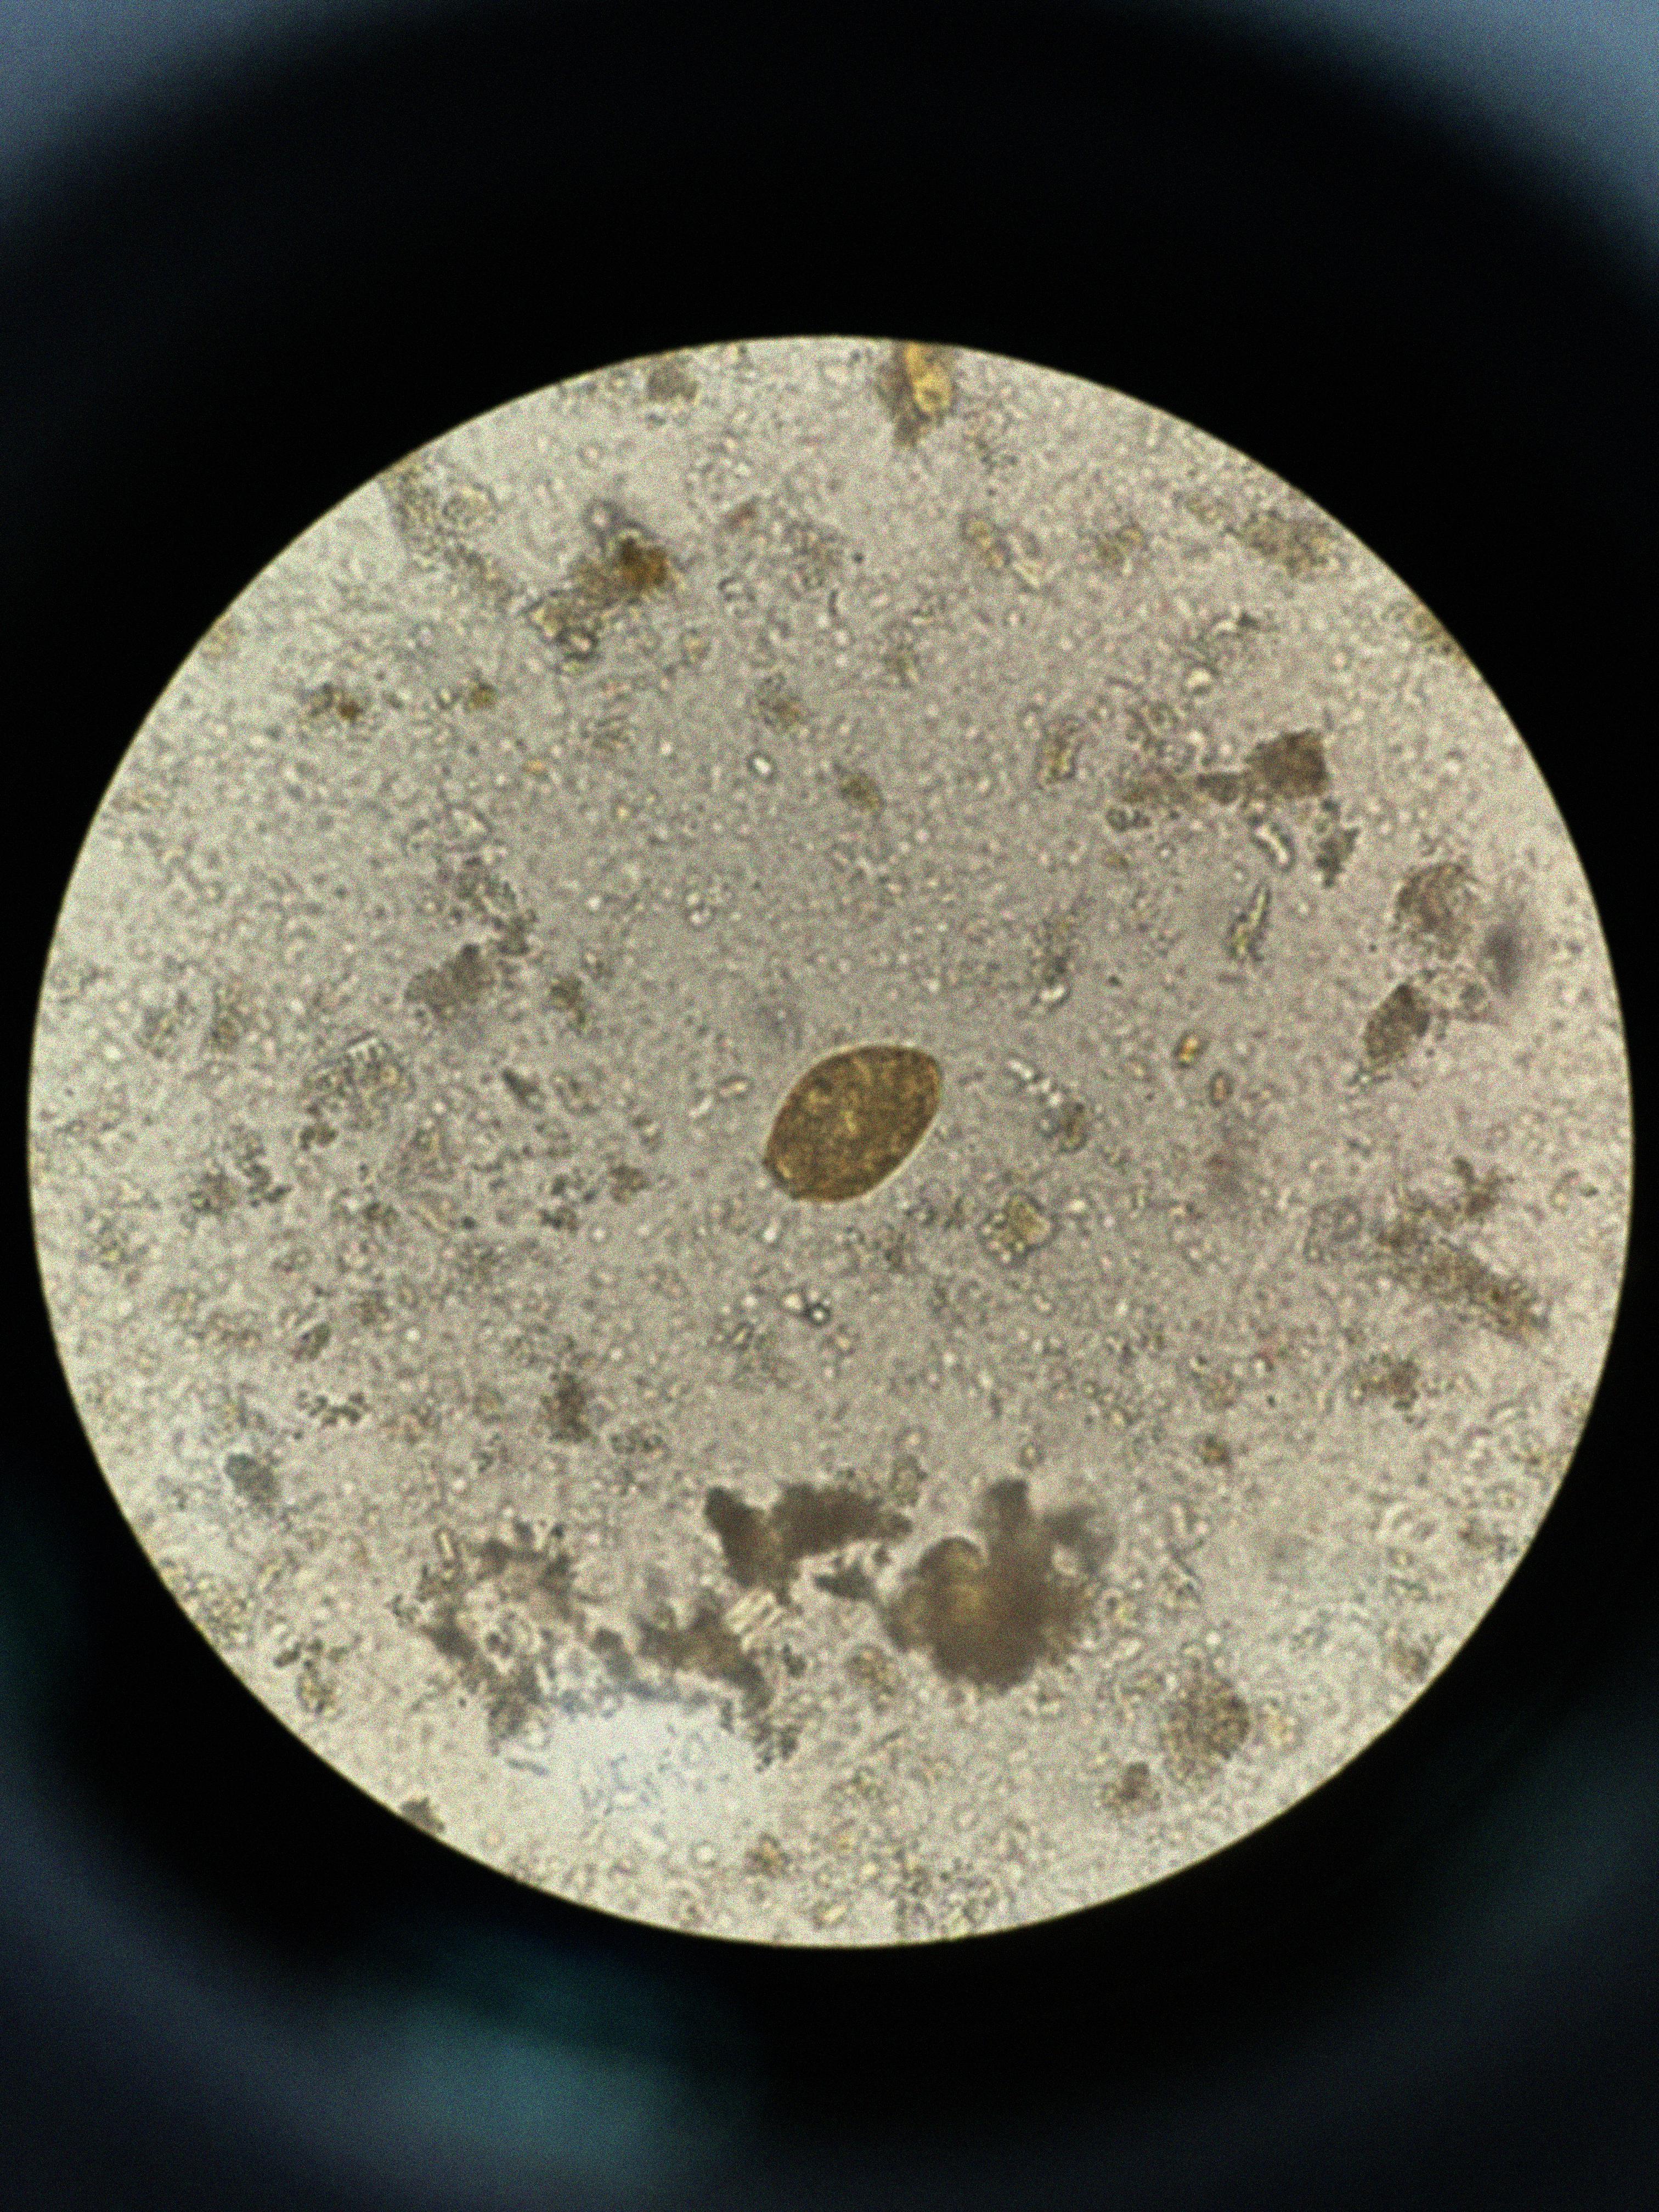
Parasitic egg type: Paragonimus spp